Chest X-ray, PA view. Patient: 32 years old, sex F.
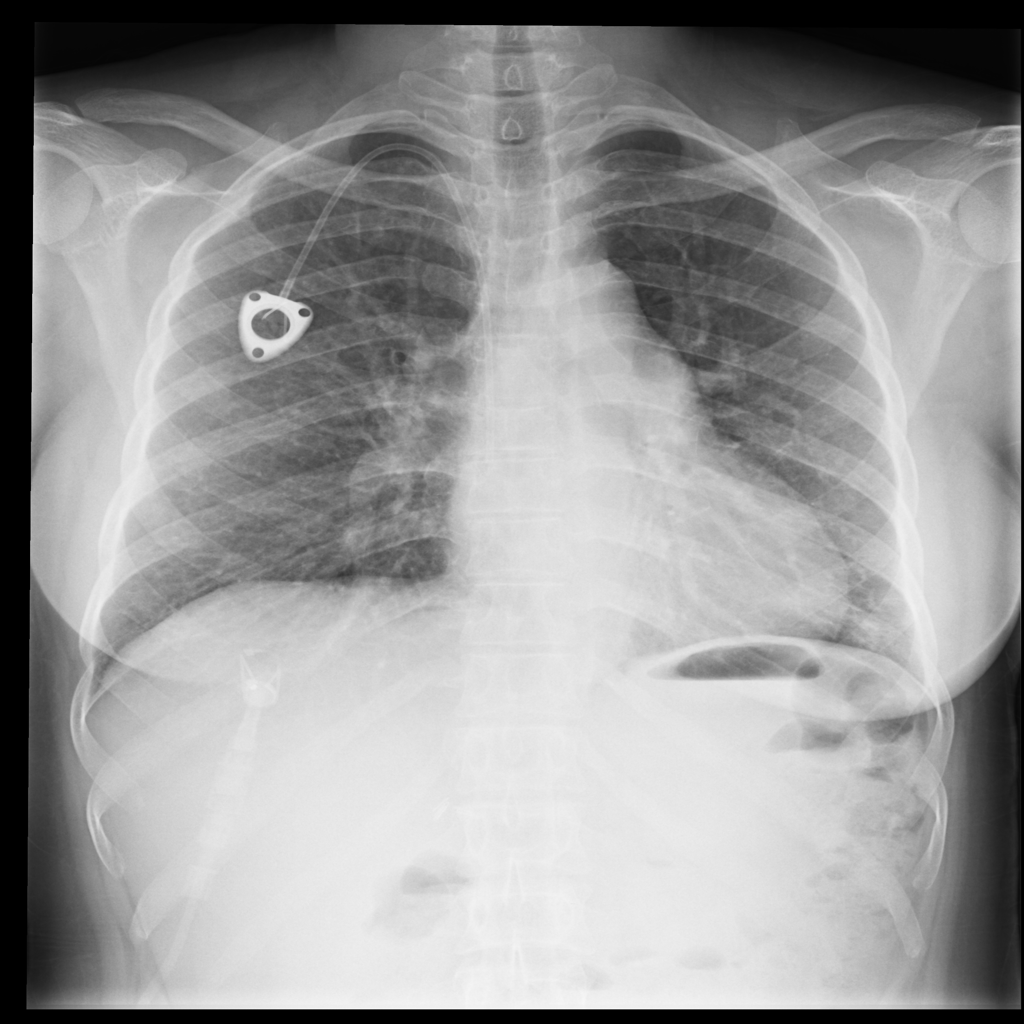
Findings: No Finding